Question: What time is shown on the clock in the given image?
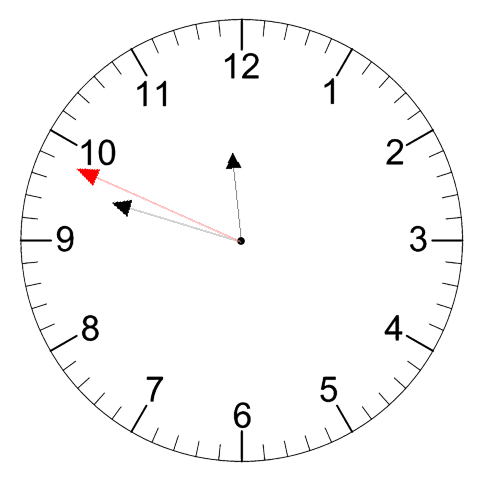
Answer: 11:47:49